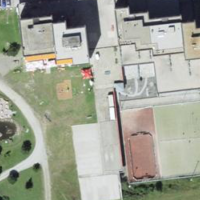
EUNIS habitat code: 55
Species observed at this site:
Marmota marmota
Vaccinium vitis-idaea
Ajuga pyramidalis
Arnica montana
Ptyonoprogne rupestris